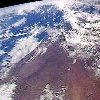
Label: cloud